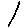
Label: line